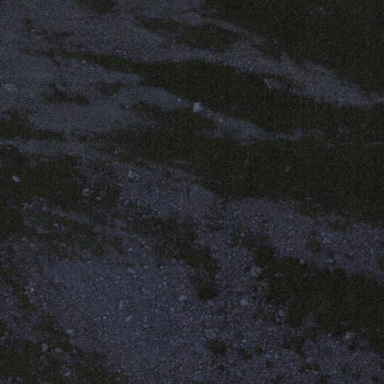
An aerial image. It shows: Natural scree.